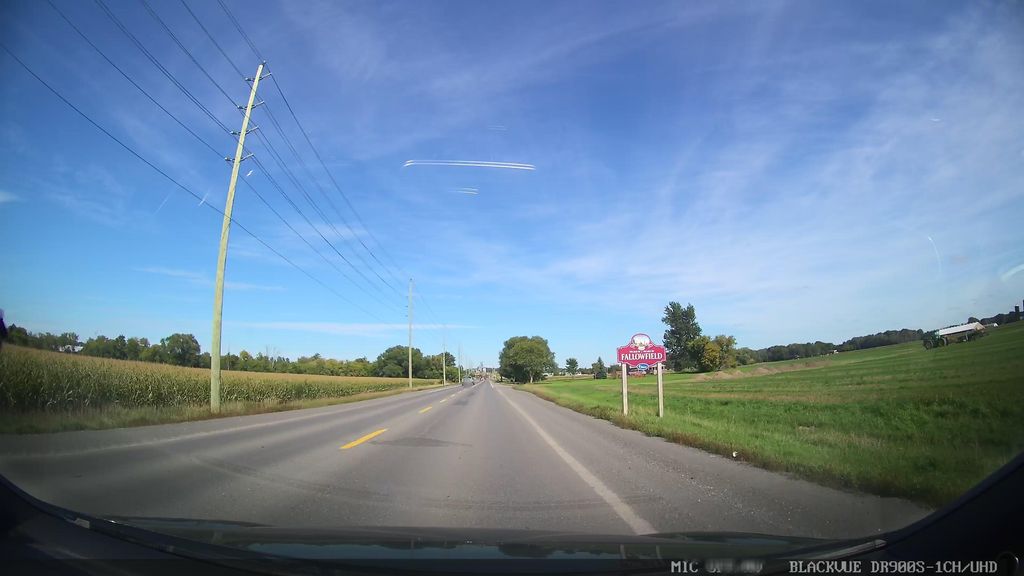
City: ottawa-gatineau